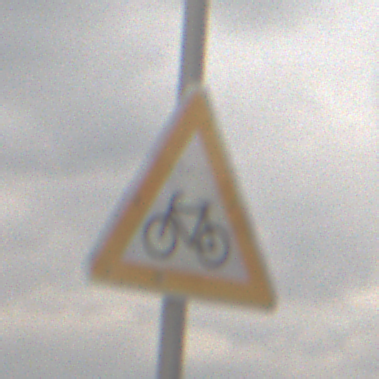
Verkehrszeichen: RadverkehrRechts
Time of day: MorningAfternoon
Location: Outdoor (Nature)
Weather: Overcast
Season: NotSpecified
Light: Natural